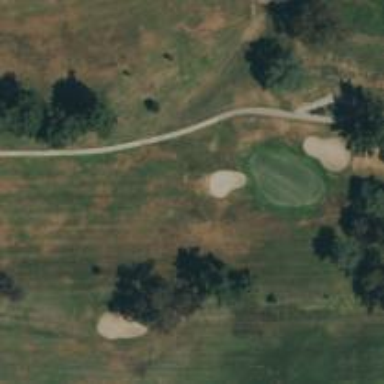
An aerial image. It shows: Golf hole.